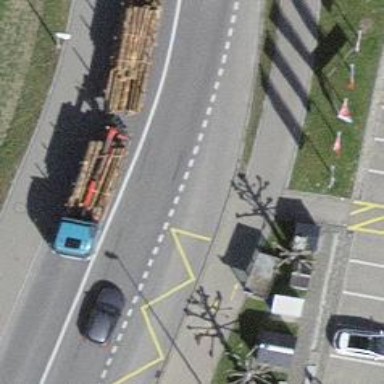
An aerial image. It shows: Asphalt platform for public transport.